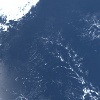
Label: water